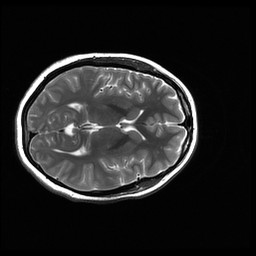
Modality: T2w
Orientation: axial
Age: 21
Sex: female
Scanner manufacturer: ge
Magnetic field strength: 3 T
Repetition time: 5.192 s
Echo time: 0.1003 s